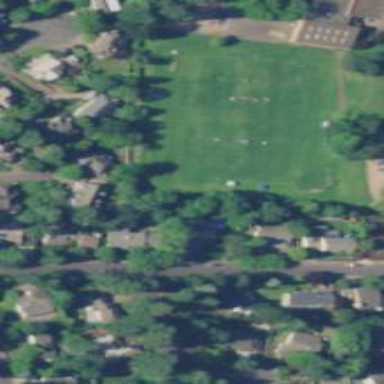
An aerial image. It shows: Recreation ground.